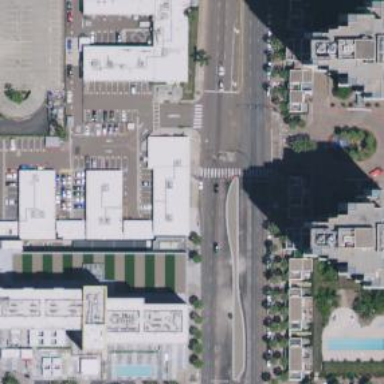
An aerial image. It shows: Office building.